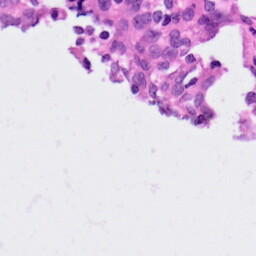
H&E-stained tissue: Ovarian